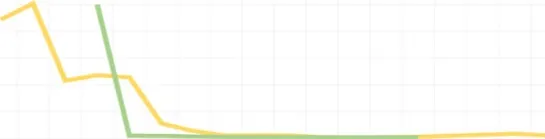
Treatment and observation during hospitalization. Picture. Showing C-reactive protein and interleukin-6, during hospitalization.
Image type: chart (chart)